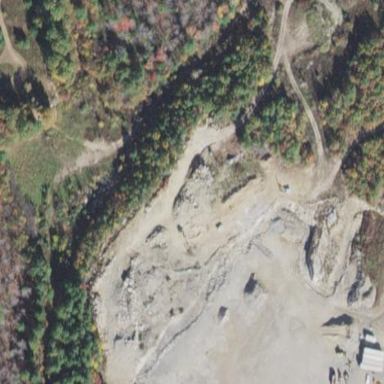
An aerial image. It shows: Quarry area with gravel surface.